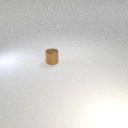
small brown metal cylinder